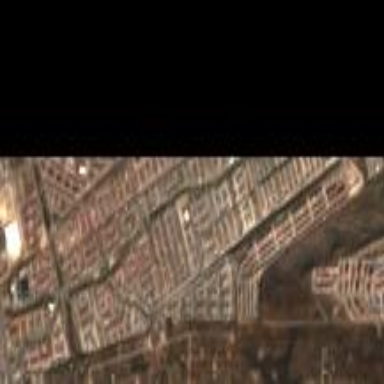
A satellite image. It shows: Social housing estate in residential suburb.